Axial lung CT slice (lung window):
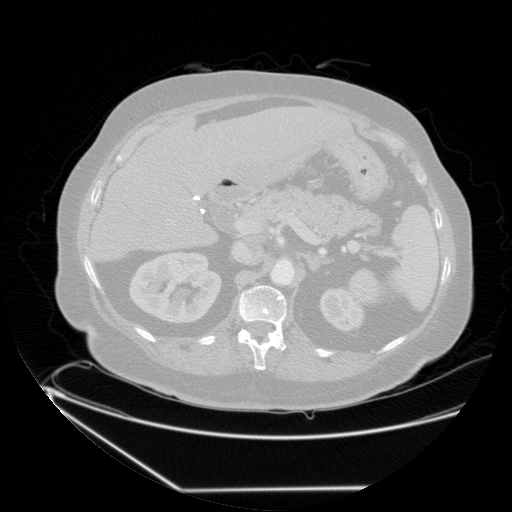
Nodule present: no